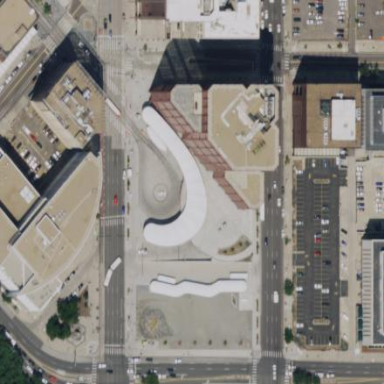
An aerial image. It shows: Grey-roofed bus station which serves as transportation building for public transport.